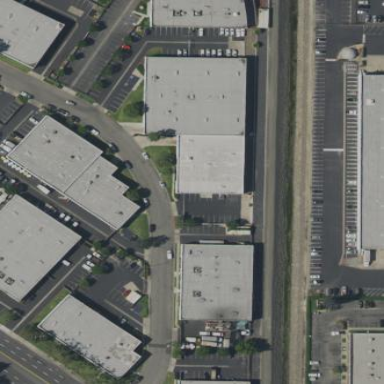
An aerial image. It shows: Commercial building.